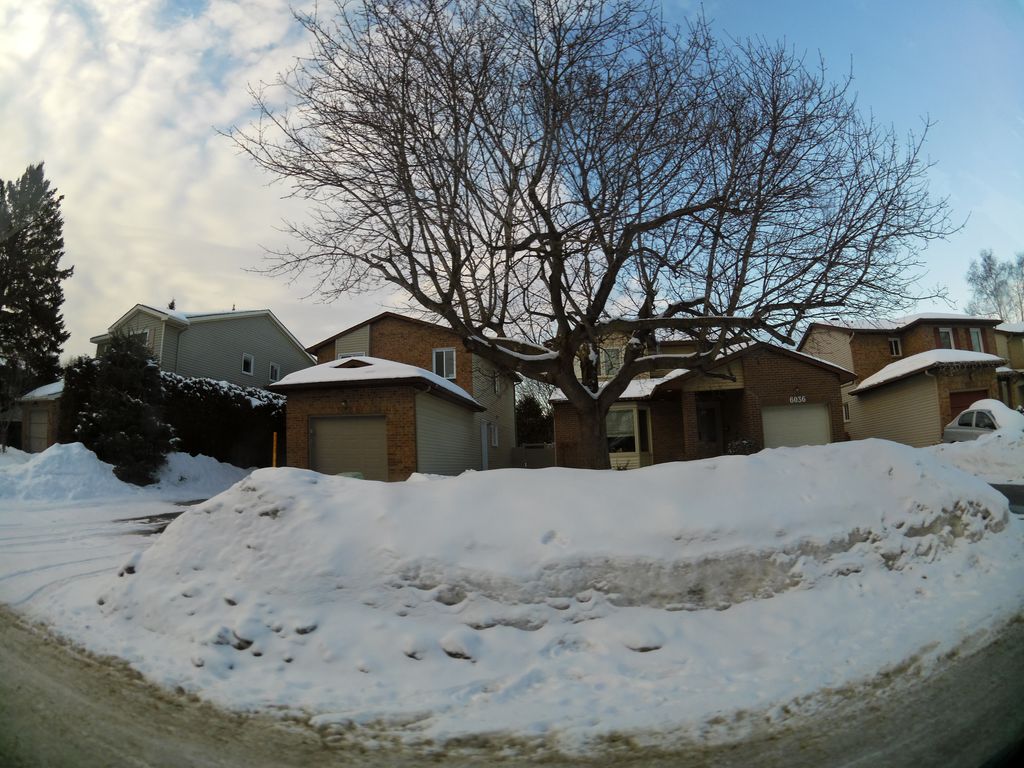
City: ottawa-gatineau